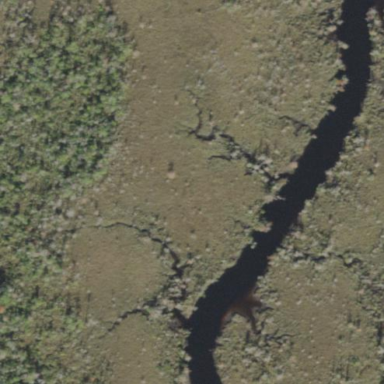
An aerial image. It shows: Marsh wetland.